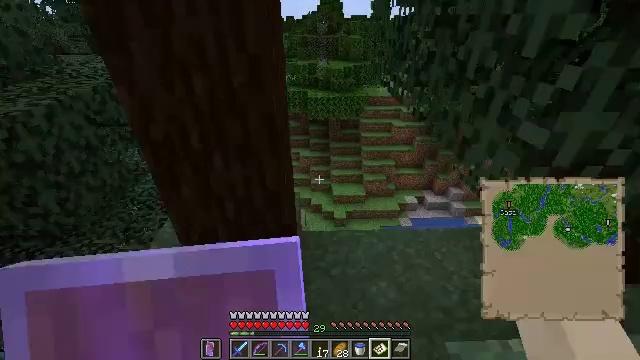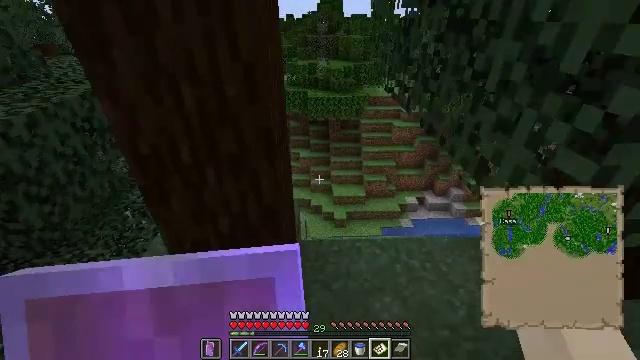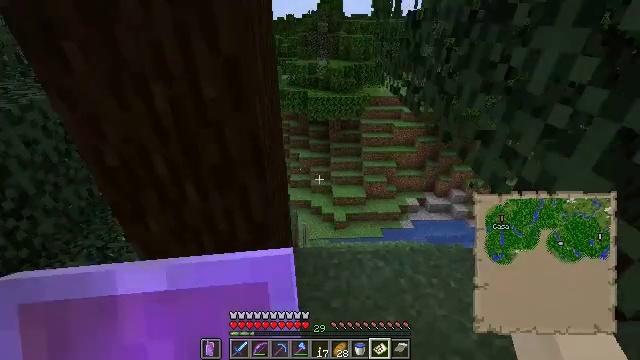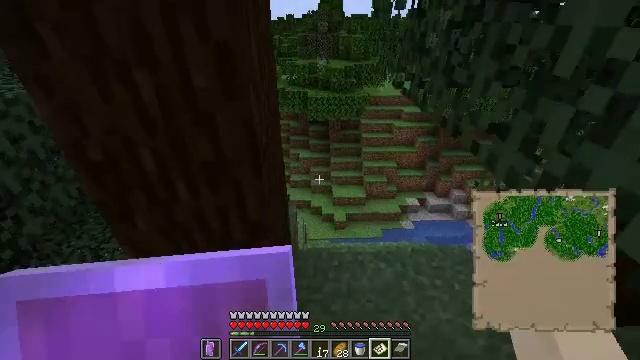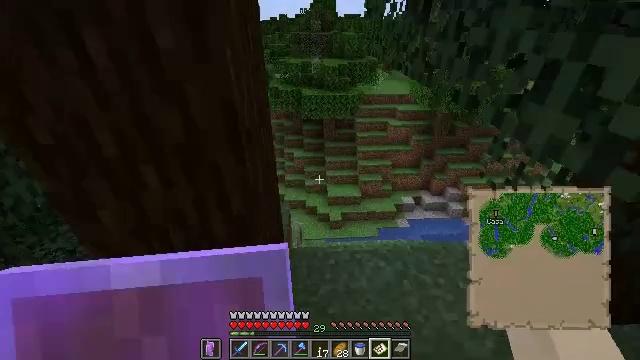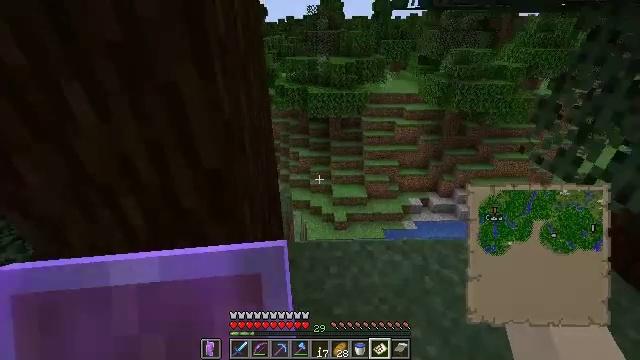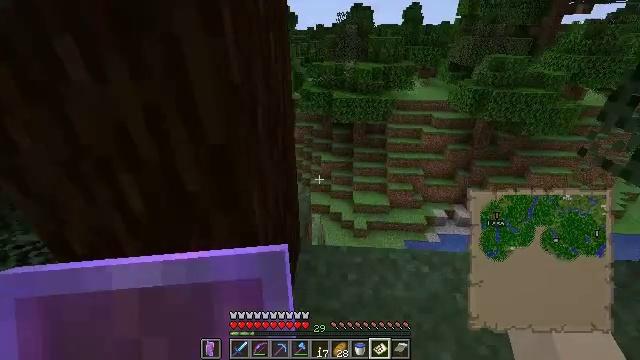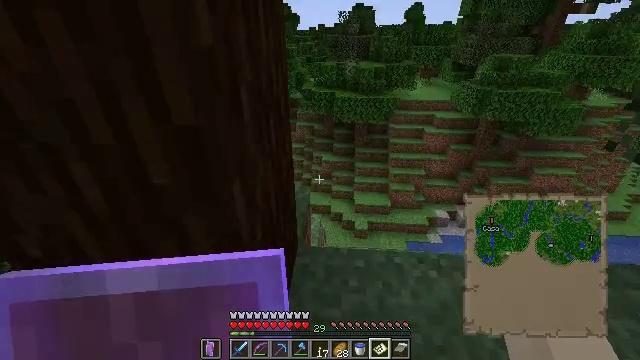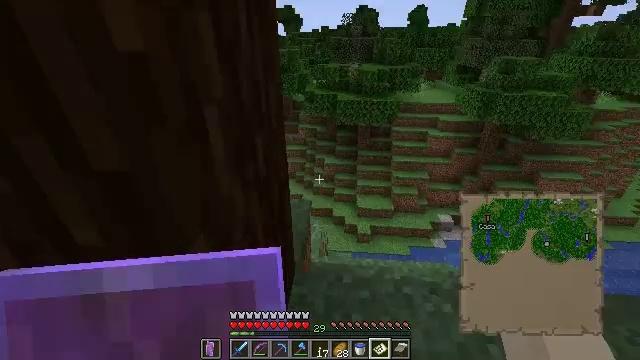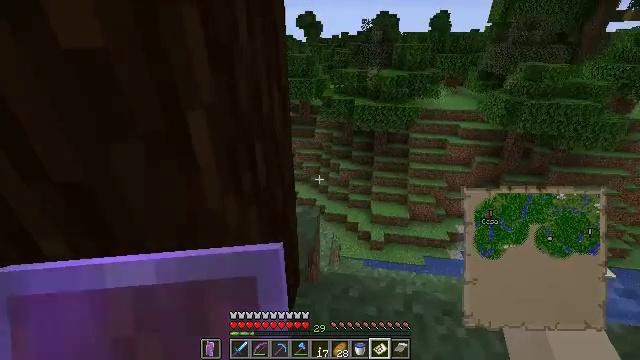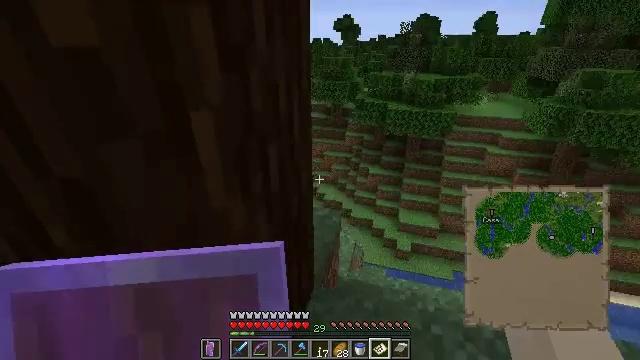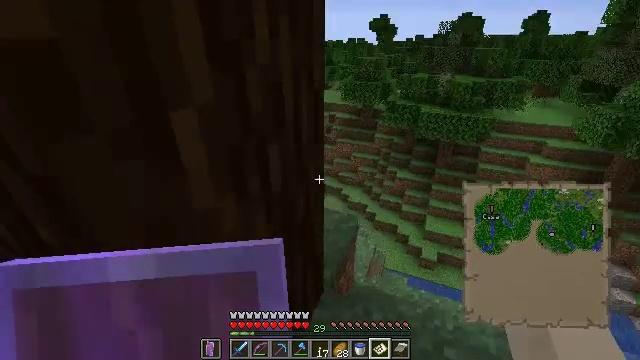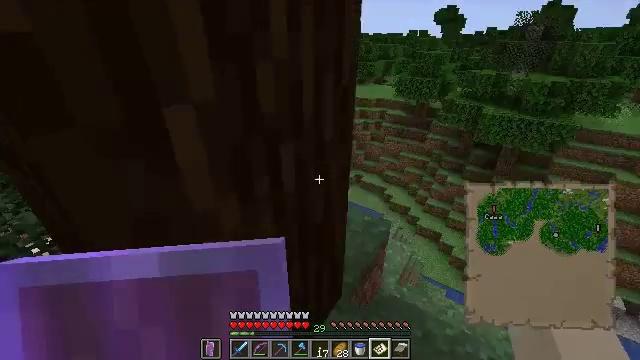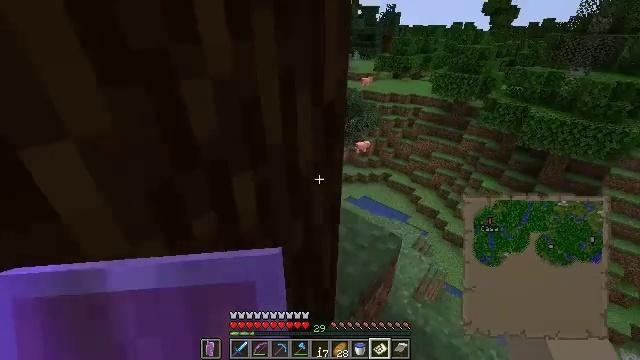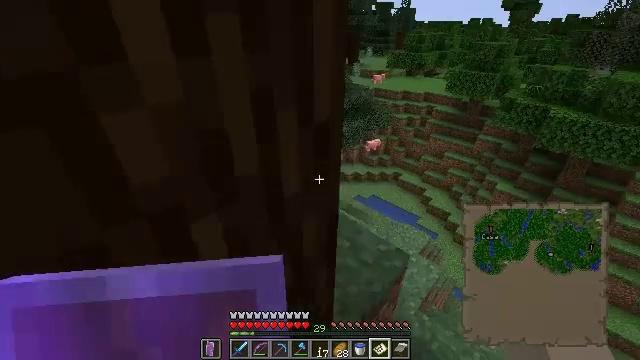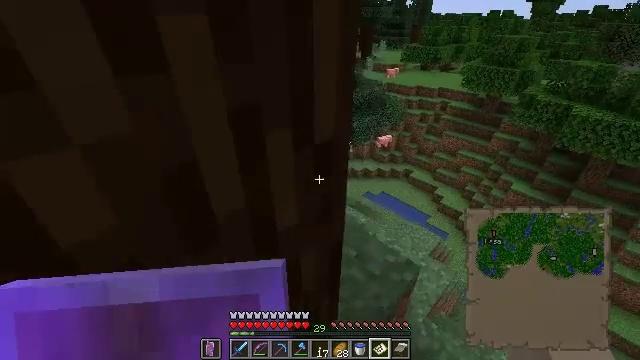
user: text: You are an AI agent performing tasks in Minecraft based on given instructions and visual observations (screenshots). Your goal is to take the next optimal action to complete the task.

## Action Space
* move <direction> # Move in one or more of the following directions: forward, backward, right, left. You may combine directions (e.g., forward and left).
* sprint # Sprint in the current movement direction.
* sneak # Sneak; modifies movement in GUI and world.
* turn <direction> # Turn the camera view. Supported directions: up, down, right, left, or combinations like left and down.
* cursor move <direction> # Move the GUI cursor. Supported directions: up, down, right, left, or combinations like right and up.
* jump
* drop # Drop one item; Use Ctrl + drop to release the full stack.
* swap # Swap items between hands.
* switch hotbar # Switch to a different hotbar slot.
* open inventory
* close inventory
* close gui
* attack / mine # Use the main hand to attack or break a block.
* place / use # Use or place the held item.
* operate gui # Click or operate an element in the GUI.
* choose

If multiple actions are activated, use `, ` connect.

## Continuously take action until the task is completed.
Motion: motion action
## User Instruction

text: Retrieve the valuable gold block.
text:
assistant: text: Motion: move forward
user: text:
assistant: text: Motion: move forward
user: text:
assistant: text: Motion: move forward
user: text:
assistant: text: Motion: move forward, turn right
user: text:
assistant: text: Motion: move forward, turn left
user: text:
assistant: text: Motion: move forward, turn left and up
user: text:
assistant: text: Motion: move forward
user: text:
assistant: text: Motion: move forward
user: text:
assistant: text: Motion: move forward and move right, turn left
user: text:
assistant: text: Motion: move forward and move right, turn left
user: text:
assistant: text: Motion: move forward and move right, turn left
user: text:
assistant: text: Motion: move forward and move right, turn left and down
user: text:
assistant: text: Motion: move forward, turn left and down
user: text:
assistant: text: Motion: move forward, turn left
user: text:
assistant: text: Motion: move forward, turn left and down
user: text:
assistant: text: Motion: move forward, turn down
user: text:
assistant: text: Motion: move forward
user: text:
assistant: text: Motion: move forward
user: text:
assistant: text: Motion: move forward
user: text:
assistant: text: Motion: move forward
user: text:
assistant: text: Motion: move forward
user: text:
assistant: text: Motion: move forward, turn right and down
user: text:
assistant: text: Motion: move forward, turn down
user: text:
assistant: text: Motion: move forward, turn left and down
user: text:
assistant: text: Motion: move forward
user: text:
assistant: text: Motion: move forward
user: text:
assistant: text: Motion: move forward, turn up
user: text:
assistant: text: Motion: move forward, turn right and up
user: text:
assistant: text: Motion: move forward, turn right
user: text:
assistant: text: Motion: move forward, turn right